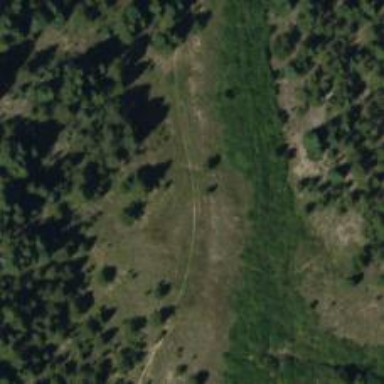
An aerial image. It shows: Unclassified road that is track.